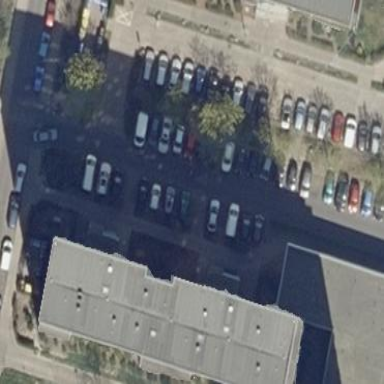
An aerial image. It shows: Street-side parking area.